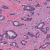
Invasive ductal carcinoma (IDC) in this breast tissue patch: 1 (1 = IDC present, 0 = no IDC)